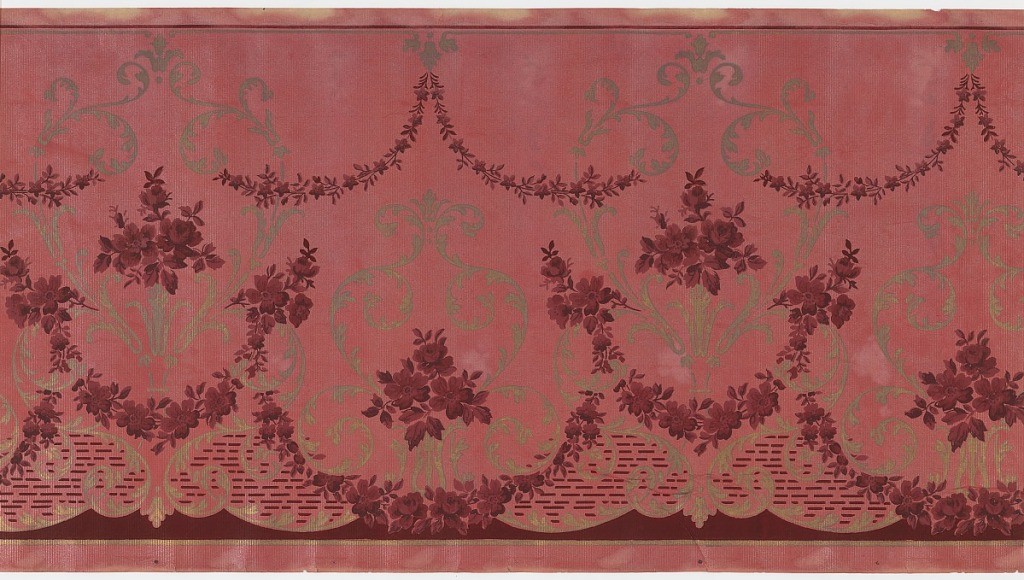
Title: Frieze
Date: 1905–1915
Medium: Machine-printed paper, ribbed
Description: Alternating large and medium foliate medallions with floral bouquet insets connected by floral swag and foliate scrolls. Swag is suspended from top scrolls with pendants. Dark pink ground on paper embossed with vertical lines and covered with white liquid mica. Printed in pinks, red and metallic gold. Slight water damage.